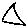
Label: triangle